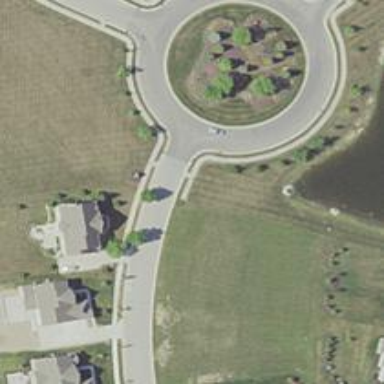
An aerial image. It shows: Path for both roads and golfers.